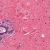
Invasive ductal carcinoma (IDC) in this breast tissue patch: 0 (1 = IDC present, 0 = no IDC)